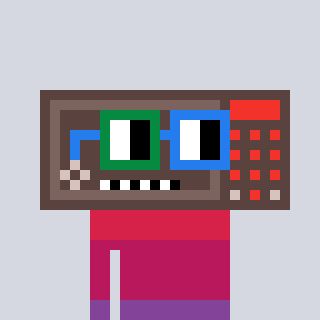
a pixel art character with square green and blue glasses, a wallsafe-shaped head and a rust-colored body on a cool background